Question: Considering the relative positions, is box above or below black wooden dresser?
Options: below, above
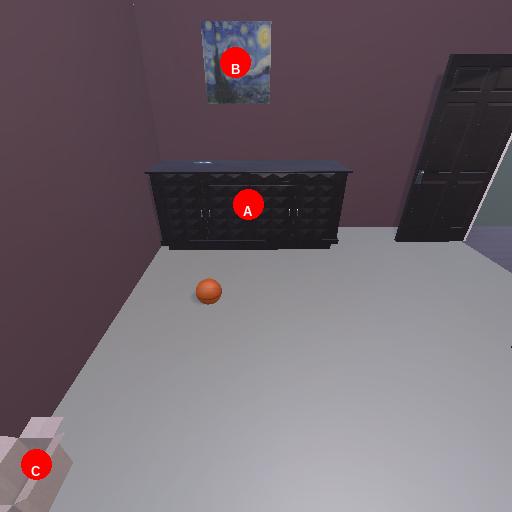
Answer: below